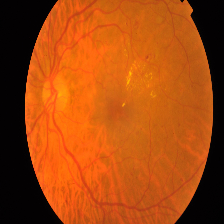
Diabetic retinopathy grade: Proliferative DR